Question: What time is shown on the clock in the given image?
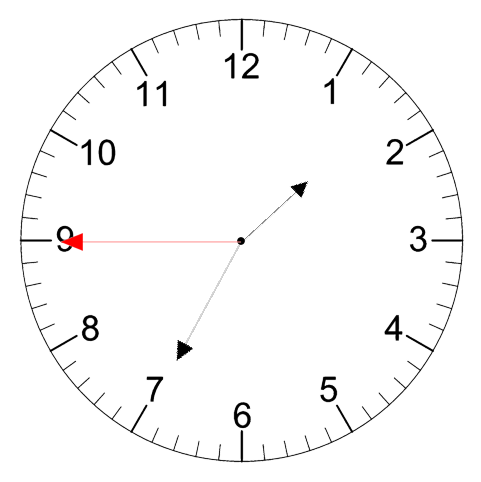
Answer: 01:34:45